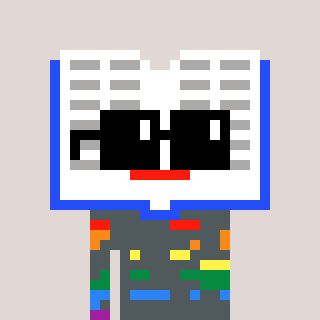
a pixel art character with square black sunglasses, a dictionary-shaped head and a yellow-colored body on a warm background